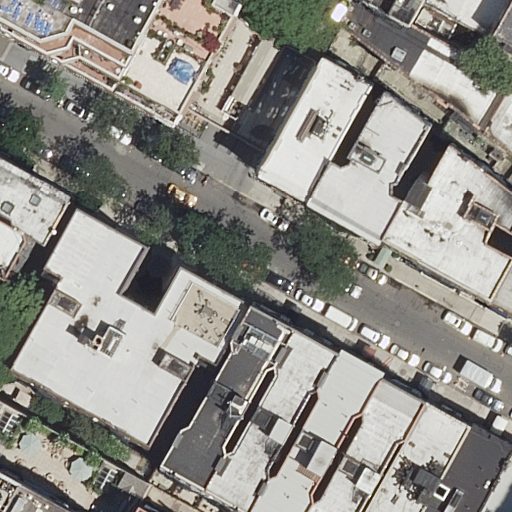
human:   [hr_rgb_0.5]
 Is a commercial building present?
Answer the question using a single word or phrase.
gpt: no

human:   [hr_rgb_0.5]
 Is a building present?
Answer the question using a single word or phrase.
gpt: yes

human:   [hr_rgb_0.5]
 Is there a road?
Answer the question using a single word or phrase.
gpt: yes

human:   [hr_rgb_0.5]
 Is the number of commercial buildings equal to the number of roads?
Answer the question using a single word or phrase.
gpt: no

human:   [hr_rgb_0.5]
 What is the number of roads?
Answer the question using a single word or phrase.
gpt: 1

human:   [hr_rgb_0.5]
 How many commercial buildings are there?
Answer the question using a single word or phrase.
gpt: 0

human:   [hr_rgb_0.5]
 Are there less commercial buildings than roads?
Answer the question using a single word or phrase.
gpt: yes

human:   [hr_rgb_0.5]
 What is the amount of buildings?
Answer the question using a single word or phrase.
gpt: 20

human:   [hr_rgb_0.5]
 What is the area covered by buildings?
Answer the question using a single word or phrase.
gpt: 5523m2

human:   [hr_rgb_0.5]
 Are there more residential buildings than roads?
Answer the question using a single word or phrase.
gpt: yes

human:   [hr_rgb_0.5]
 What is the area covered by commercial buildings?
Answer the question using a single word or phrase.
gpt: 0m2

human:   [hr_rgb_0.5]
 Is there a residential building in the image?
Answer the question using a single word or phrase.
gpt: yes

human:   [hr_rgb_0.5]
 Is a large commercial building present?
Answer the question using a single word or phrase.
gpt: no

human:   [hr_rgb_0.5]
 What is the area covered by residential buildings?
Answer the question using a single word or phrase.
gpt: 5523m2

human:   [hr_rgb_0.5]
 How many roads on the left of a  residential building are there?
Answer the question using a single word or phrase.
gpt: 0

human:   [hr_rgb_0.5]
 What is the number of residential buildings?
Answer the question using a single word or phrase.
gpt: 20

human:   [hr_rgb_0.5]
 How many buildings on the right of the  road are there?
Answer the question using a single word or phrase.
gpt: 11

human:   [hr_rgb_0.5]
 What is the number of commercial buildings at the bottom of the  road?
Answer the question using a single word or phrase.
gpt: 0

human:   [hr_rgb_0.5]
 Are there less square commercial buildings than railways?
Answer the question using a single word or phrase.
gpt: no

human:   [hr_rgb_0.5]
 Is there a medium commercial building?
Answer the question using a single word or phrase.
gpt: no

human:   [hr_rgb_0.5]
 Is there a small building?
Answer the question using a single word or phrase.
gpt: yes

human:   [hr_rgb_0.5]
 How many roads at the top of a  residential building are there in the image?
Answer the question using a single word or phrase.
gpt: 1

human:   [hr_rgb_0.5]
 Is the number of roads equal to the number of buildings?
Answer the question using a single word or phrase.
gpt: no

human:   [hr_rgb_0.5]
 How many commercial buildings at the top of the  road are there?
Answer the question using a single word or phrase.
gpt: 0

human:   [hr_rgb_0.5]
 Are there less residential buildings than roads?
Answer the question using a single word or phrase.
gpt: no

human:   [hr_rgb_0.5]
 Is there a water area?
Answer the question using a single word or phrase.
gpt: no

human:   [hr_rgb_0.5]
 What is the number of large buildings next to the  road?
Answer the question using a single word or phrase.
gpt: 2

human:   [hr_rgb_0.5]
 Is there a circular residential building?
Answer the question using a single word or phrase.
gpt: no

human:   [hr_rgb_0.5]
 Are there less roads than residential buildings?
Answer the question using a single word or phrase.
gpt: yes

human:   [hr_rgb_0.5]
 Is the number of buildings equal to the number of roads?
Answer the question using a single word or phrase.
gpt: no

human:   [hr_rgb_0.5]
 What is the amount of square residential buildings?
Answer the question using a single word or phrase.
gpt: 0

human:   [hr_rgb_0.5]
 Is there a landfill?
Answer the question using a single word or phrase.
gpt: no

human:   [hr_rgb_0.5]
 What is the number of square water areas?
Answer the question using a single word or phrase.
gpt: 0

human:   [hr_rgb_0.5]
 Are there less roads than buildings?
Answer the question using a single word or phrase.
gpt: yes

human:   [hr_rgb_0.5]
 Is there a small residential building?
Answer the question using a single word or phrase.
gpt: yes

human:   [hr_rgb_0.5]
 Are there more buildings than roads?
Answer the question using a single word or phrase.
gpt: yes

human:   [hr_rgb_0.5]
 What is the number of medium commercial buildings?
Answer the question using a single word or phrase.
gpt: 0

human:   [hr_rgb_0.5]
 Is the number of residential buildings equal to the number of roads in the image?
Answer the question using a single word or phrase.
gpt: no

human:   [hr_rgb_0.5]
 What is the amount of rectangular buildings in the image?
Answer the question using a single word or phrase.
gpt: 11

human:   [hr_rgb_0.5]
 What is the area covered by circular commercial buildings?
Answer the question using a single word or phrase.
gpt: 0m2

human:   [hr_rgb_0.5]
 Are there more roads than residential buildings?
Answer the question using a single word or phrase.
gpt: no

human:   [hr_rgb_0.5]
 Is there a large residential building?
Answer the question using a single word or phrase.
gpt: yes

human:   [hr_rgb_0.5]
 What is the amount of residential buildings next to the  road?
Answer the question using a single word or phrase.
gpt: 20

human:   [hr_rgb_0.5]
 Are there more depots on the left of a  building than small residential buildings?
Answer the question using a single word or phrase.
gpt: no

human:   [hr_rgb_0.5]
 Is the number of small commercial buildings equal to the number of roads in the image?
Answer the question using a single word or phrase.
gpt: no

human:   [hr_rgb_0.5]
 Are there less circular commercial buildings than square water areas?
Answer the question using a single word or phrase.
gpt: no

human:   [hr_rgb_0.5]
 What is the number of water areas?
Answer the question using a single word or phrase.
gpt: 0

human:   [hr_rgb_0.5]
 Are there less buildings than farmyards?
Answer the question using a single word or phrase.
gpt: no

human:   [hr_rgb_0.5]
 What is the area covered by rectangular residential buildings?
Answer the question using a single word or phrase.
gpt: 1408m2

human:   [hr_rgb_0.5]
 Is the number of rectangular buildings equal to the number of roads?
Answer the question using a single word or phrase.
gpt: no

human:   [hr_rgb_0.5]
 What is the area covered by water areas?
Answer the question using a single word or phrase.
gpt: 0m2

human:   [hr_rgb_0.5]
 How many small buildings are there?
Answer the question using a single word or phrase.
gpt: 6

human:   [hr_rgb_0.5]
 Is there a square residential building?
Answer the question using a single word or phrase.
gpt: no

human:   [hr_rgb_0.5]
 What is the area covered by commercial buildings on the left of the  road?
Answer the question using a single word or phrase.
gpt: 0m2

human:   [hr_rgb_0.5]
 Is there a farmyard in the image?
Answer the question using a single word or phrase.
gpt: no

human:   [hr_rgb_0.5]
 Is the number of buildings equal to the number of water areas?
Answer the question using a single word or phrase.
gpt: no

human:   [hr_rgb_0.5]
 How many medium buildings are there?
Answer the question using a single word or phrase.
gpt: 12

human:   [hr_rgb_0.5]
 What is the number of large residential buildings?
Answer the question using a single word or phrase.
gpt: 2

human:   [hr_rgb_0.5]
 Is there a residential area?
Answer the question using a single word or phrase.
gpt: no

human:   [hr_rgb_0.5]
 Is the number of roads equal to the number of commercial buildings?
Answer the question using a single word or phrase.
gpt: no

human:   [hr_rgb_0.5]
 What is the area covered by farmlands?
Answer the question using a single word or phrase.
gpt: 0m2

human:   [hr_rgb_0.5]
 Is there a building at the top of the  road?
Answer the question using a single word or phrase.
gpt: yes

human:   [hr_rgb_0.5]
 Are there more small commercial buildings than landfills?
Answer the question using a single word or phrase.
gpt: no

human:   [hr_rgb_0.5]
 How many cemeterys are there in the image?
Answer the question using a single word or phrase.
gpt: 0